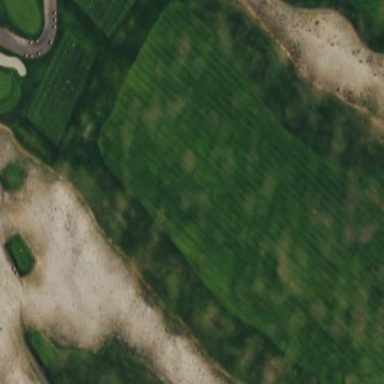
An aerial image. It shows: Golf rough area.